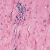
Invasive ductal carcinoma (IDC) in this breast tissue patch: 0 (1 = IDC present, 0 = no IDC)